Question: Look at this image to understand better the problem:

The code to send the form is this in jquery using '$form.serialize()'
'''
$.post( $form.attr("action"), $form.serialize(), function (response) {
...
});
'''
And finally the html code is this:
'''
<form action="ServletNewActivity" method="post" id="formNewActivity" novalidate>
...
<label>Hora y fecha de inicio</label>
<input type="datetime-local" name="fecha_inicio" id="fecha_inicio" value="<%= dateFormat.format(date) %>T08:00" required/>
<small class="error">La hora y fecha de inicio especificadas no son validas.</small>
<label>Hora y fecha de finalizacion</label>
<input type="datetime-local" name="fecha_fin" id="fecha_fin" value="<%= dateFormat.format(date) %>T10:00" required/>
<small class="error">La hora y fecha de finalizacion especificadas no son validas.</small>
<small class="error actividad_genera_conflicto">
La actividad que usted desea ingresar genera conflicto con otra actividad existente en el mismo rango de tiempo, por favor elija otro rango de tiempo para crear la actividad.
</small>
...
<input type="submit" value="Crear actividad" name="crear" id="crear"/>
</form>
'''
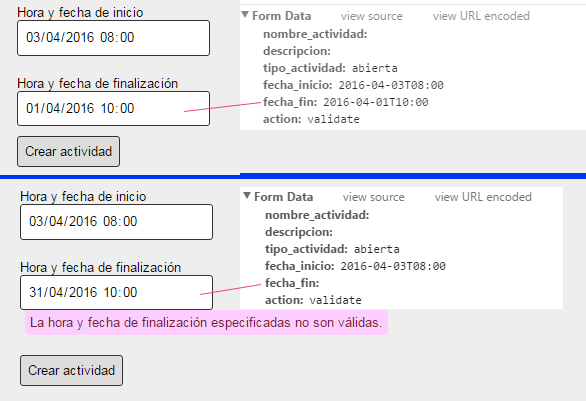
Answer: In my country, there is no April 31. You should remove 'novalidate' attribute of 'form' element.
Also, see <URL>